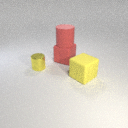
large yellow rubber cube in front of large red rubber cube